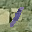
Label: 1